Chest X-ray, AP view. Patient: 40 years old, sex F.
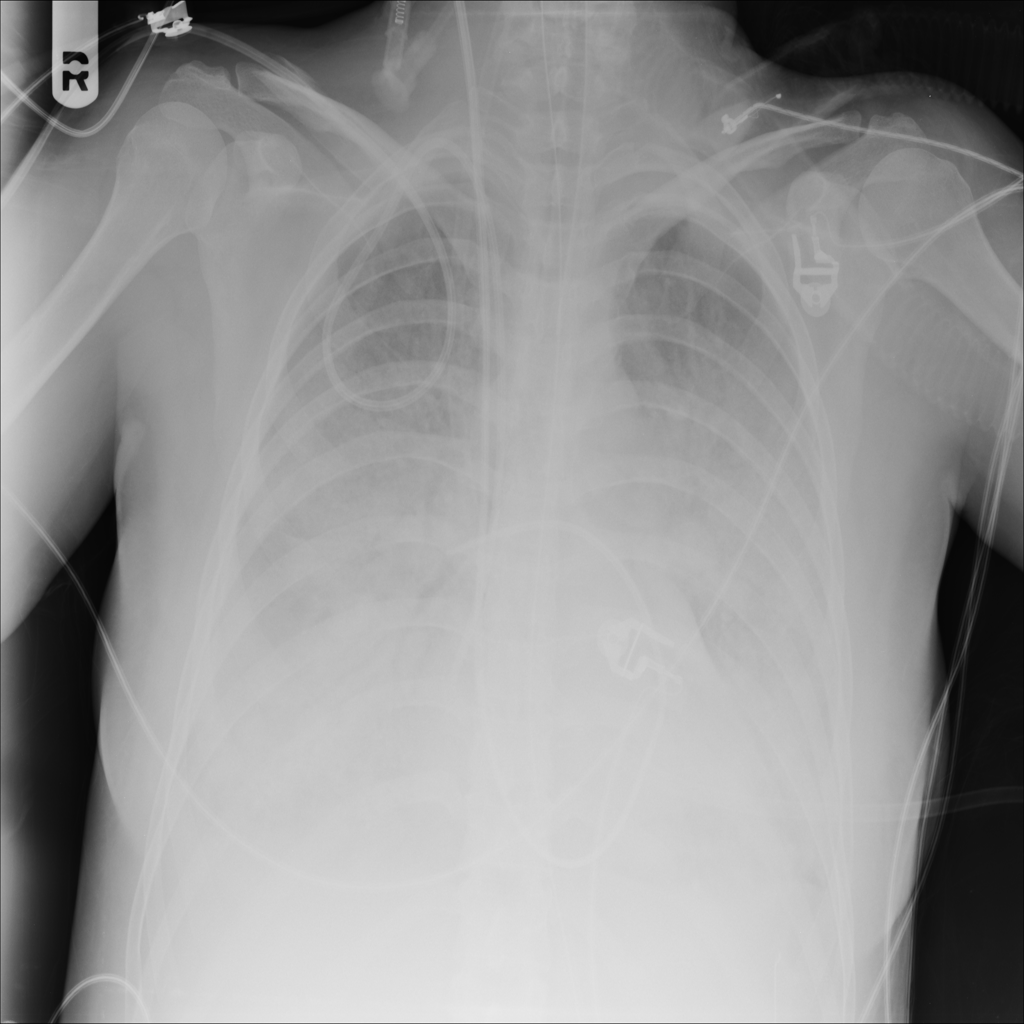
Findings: No Finding